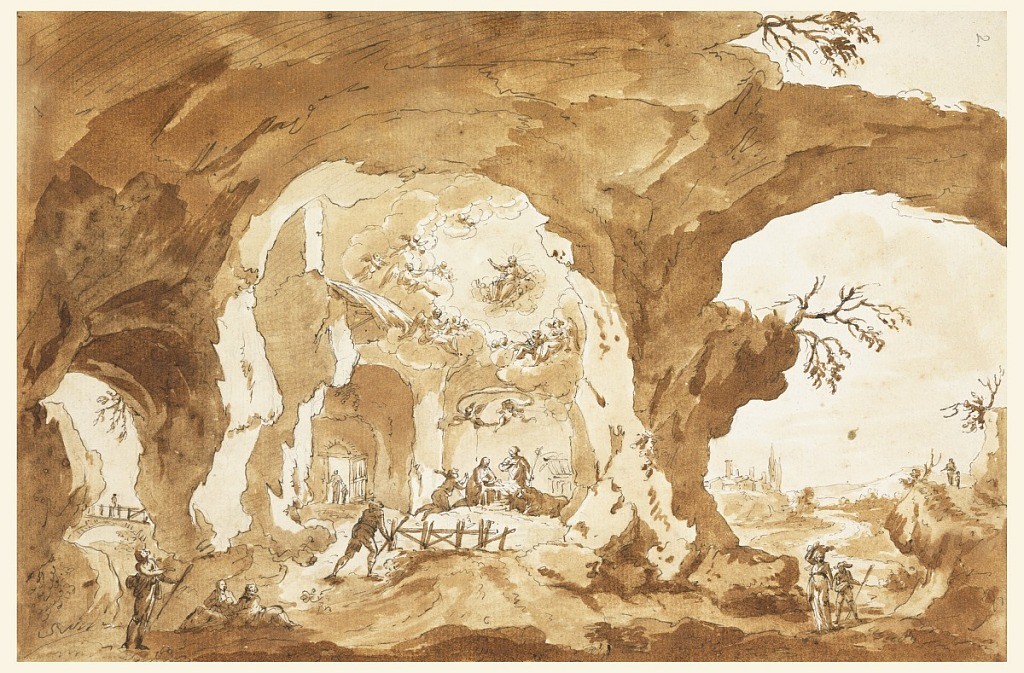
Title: Design for Crèche (Nativity Scene)
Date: ca. 1770
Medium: Pen and brown ink, brush and brown wash on white paper
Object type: Drawing
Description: Horizontal rectangle.  Interior of a cavern, with the Madonna and Child and St. Joseph seen in center, middleground.  A shepherd kneels to left of group.  Above: the Risen Christ, surrounded by angels.  Figures at extreme left and right, in the foreground.  Landscape at right.